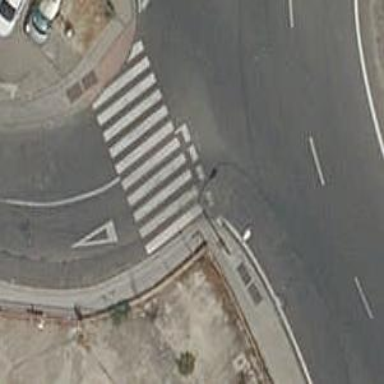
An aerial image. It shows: Marked road crossing.